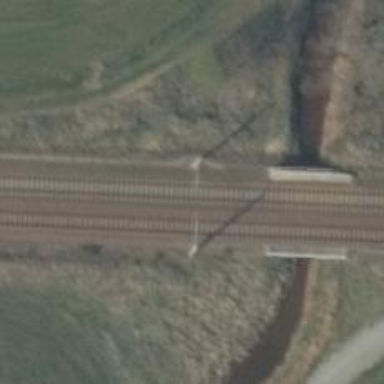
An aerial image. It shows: Milestone along the railway with catenary mast.